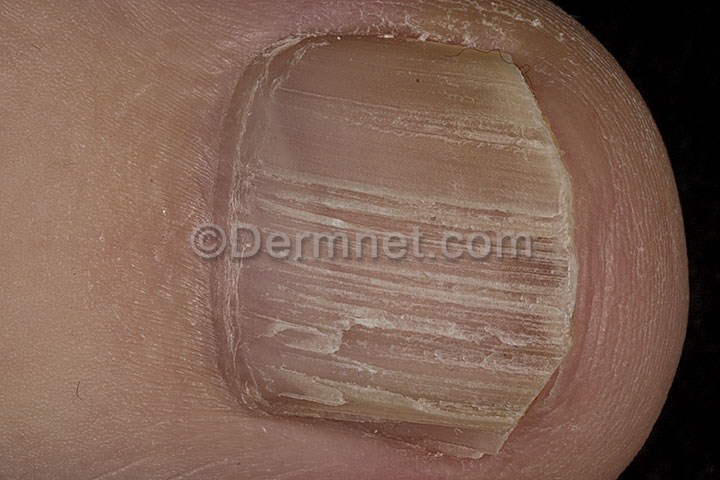
Disease: Nail Fungus and other Nail Disease